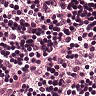
Metastatic tissue present: no